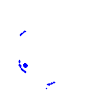
Particle: pion